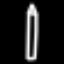
Label: pencil